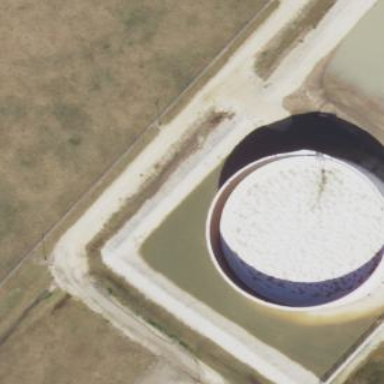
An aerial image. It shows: Storage tank which is man-made.